Aerial crown-view tile of a tropical tree (Barro Colorado Island, Panama), acquired 20240611:
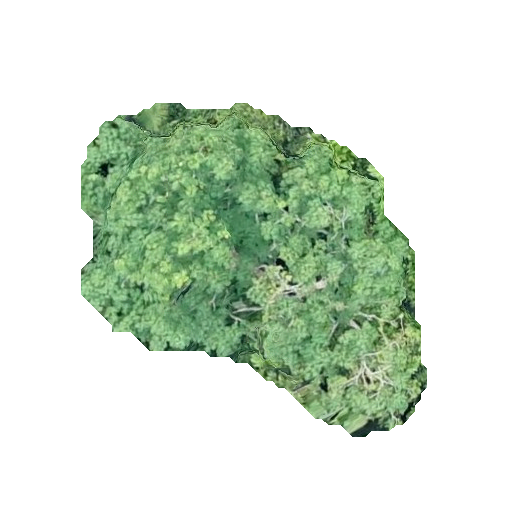
Species: Ceiba pentandra
GBIF accepted scientific name: Ceiba pentandra
Crown area: 125.486 m²